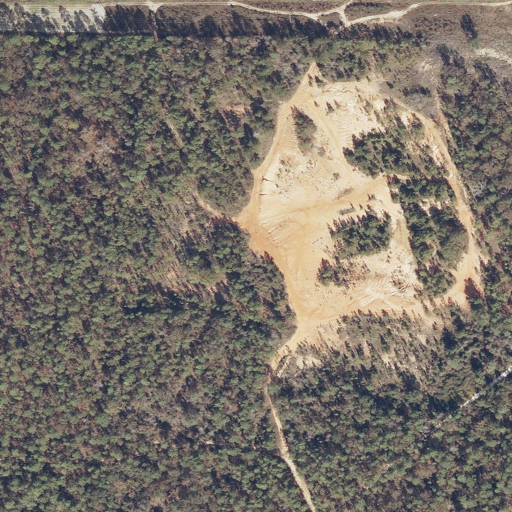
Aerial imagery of mountain in Alabama named High Hill containing mixed forest, grassland, evergreen forest, barren land, open development, shrub, and low intensity development